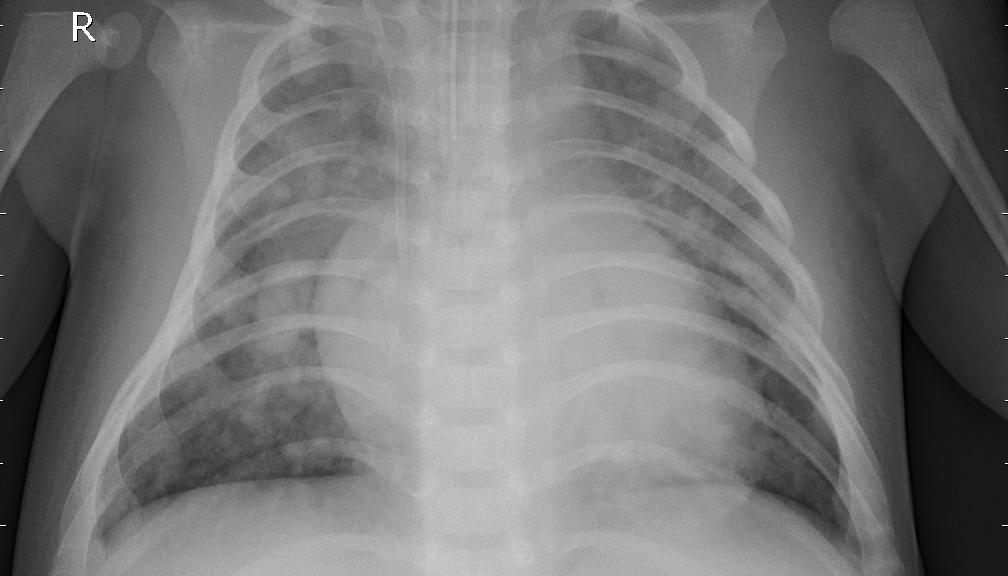
Diagnosis: PNEUMONIA